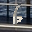
Label: 6